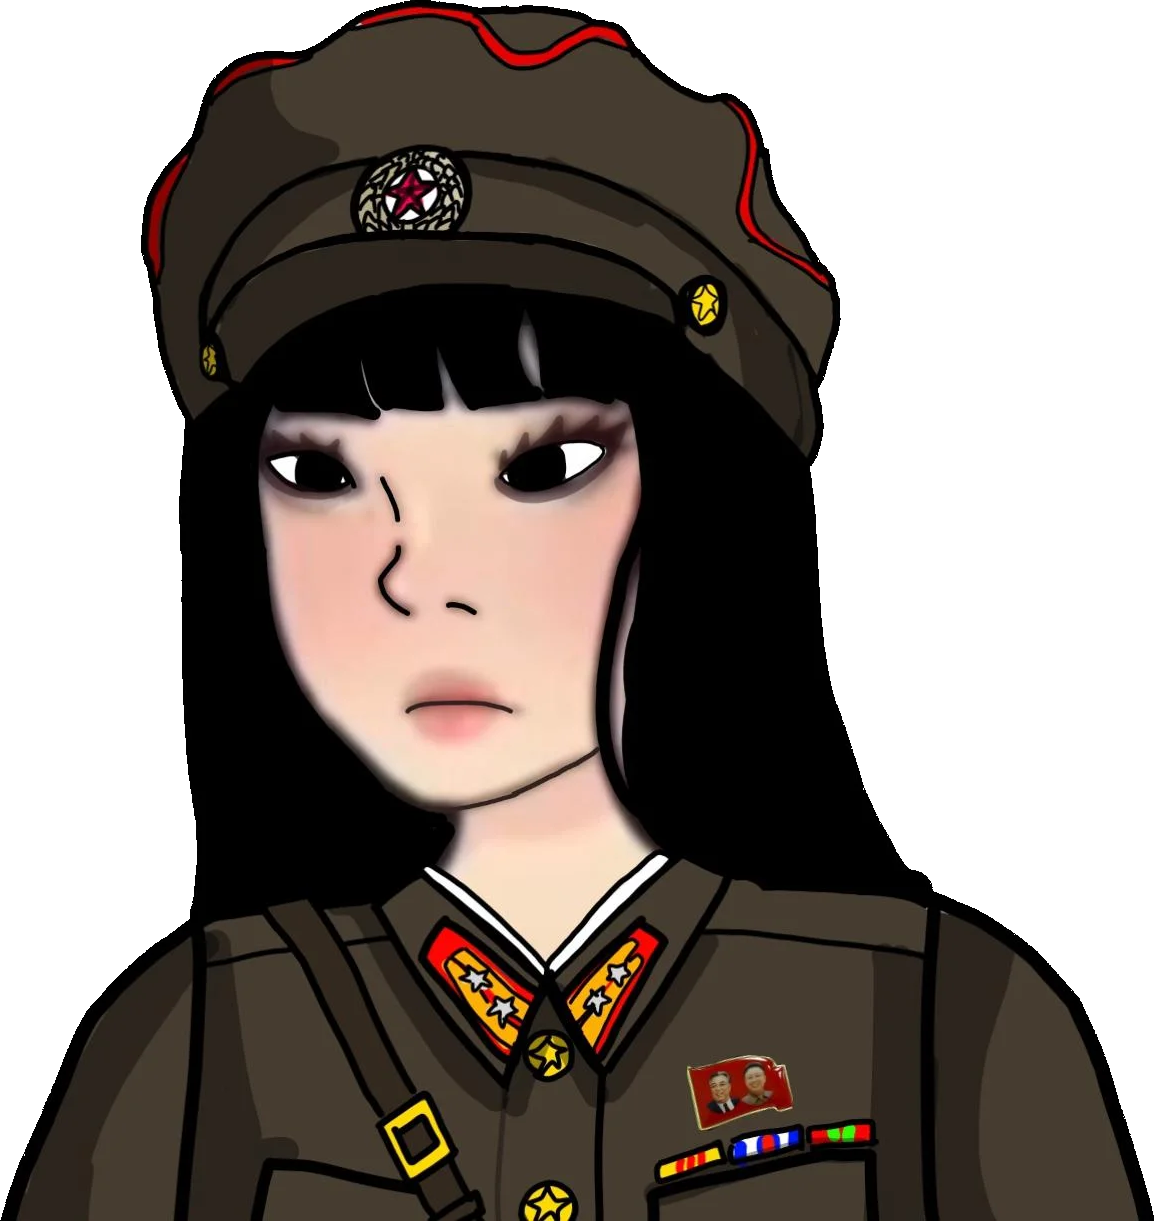
Label: 5_Doomer_Girl